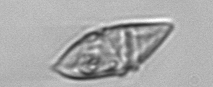
Label: Gyrodinium